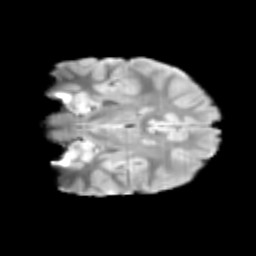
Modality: T2w
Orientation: coronal
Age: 10
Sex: male
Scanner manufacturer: siemens
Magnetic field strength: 3 T
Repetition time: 3.8 s
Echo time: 0.07 s